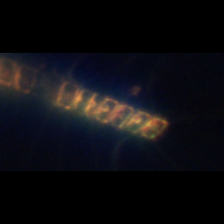
Taxon: Chaetoceros
Group: Diatoms